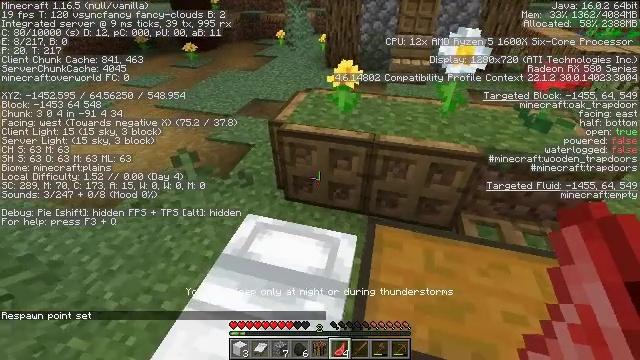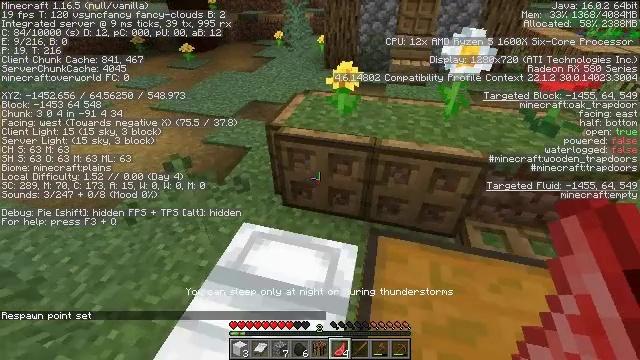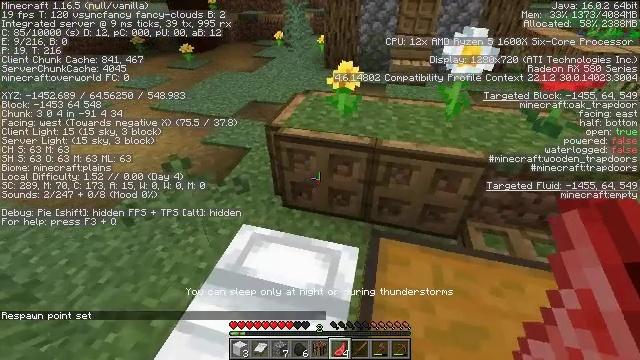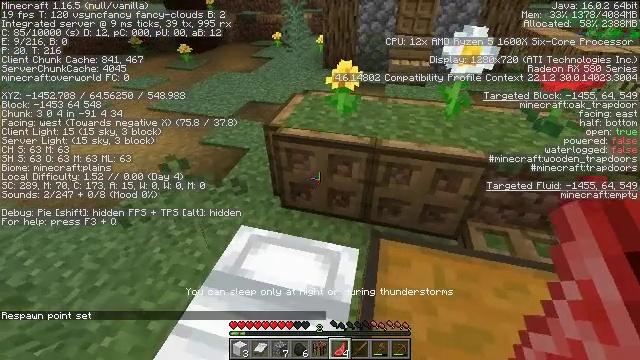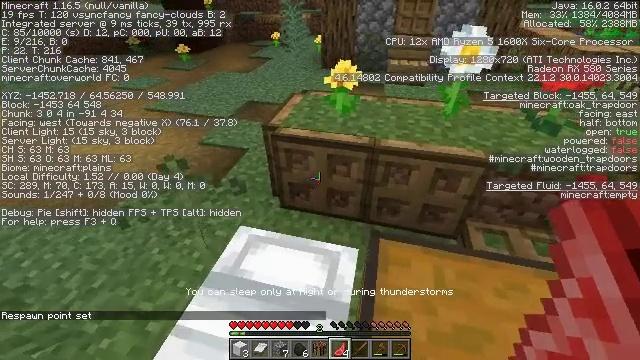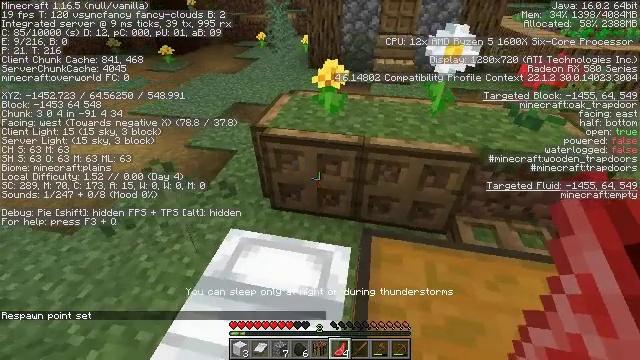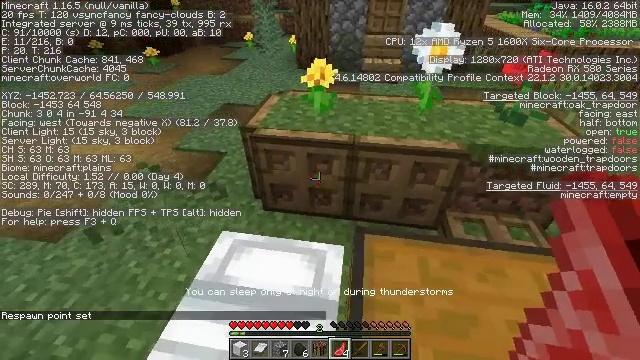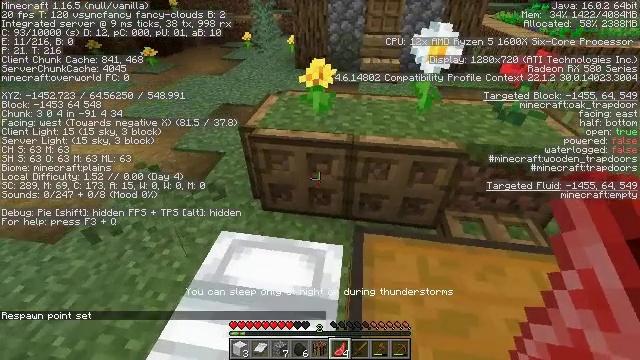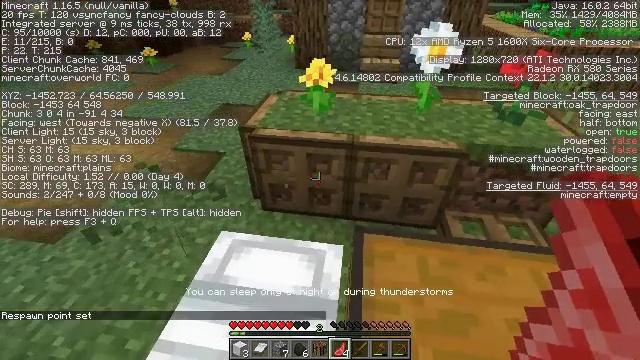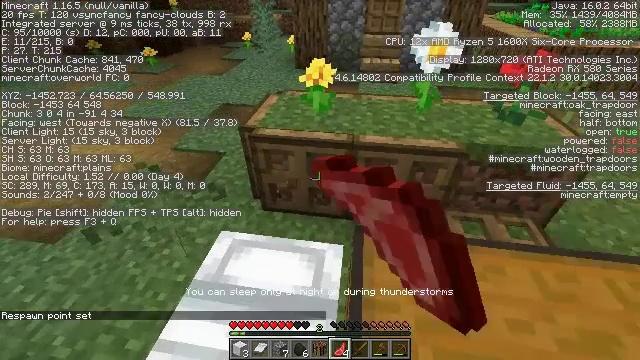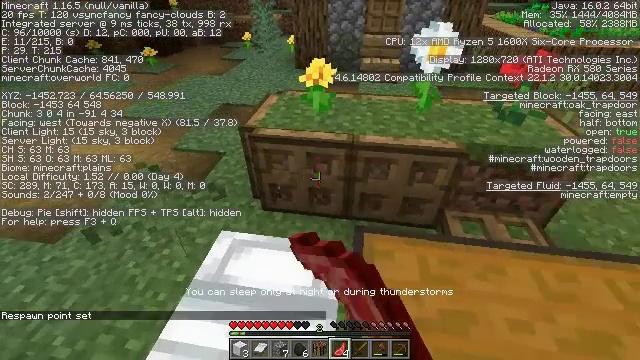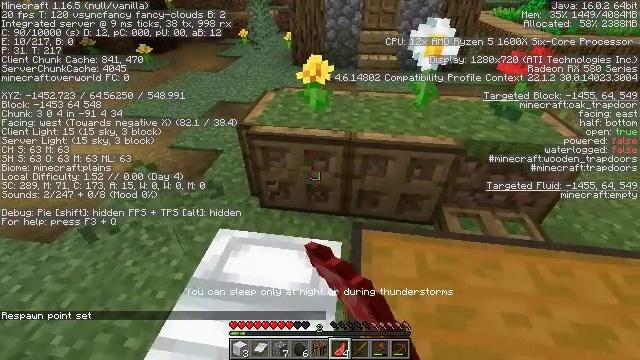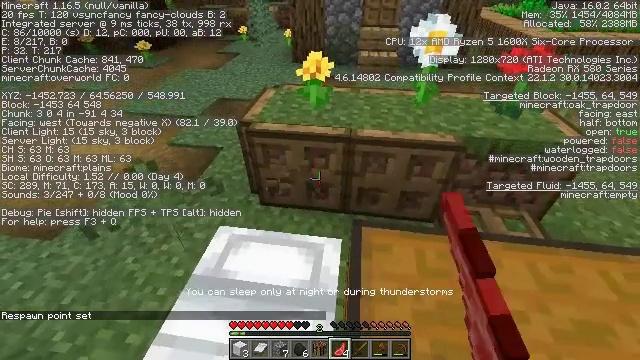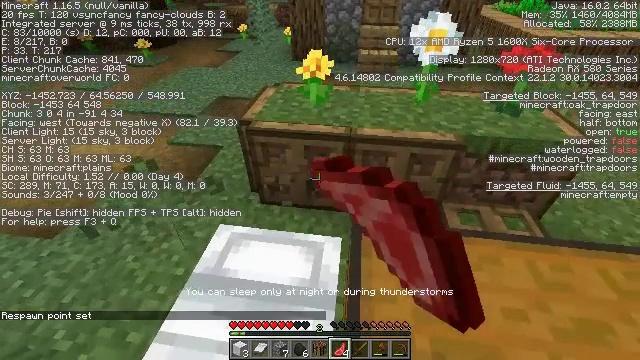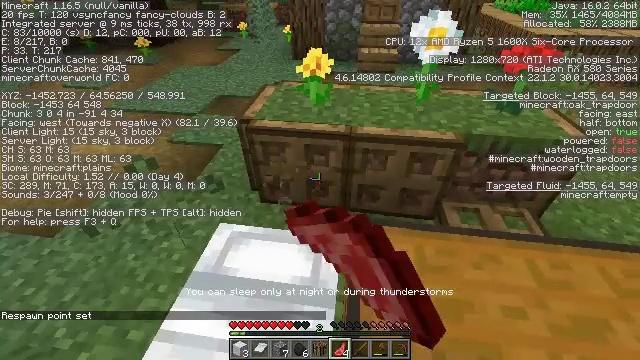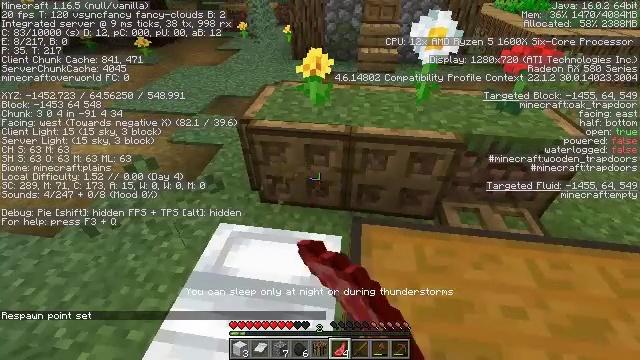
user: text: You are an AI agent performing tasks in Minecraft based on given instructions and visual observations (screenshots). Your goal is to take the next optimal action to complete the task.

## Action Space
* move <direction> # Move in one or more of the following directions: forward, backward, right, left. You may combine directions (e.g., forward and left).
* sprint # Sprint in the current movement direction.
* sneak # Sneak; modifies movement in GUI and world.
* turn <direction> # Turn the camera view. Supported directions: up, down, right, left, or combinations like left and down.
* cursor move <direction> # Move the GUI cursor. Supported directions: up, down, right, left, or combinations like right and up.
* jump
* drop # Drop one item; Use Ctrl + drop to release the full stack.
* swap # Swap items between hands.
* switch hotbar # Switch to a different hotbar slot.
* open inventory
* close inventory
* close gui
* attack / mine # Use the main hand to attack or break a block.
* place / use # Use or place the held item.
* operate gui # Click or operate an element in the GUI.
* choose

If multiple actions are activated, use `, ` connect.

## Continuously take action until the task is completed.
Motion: motion action
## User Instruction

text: Collect the oak trapdoor for re-use.
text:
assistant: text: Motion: no_op
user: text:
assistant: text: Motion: no_op
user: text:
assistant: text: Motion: no_op
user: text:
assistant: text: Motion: no_op
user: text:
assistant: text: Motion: turn right
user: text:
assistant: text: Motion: turn right
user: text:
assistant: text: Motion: no_op
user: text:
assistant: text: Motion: attack / mine
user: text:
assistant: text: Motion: attack / mine
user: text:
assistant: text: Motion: attack / mine
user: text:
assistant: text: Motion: attack / mine
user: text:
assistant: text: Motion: attack / mine
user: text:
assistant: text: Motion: attack / mine
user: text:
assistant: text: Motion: attack / mine
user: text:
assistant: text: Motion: attack / mine
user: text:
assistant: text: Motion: attack / mine
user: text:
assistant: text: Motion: attack / mine
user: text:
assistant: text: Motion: attack / mine
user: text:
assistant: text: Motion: attack / mine
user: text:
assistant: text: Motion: attack / mine
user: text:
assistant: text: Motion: attack / mine
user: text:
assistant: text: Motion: attack / mine
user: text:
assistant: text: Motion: attack / mine
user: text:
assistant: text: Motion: attack / mine
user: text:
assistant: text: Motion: attack / mine
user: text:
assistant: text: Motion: attack / mine
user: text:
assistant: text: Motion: attack / mine
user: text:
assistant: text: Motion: attack / mine
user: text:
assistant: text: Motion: attack / mine
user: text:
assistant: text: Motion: attack / mine